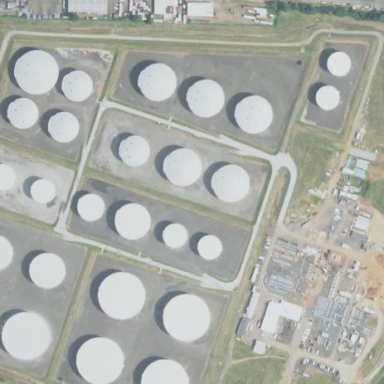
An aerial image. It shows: Industrial area dedicated to oil-related activities.